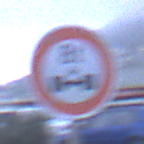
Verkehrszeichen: TatsaechlicheAchslast
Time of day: SunriseSunset
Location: Outdoor (Urban)
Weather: Overcast
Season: NotSpecified
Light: Natural